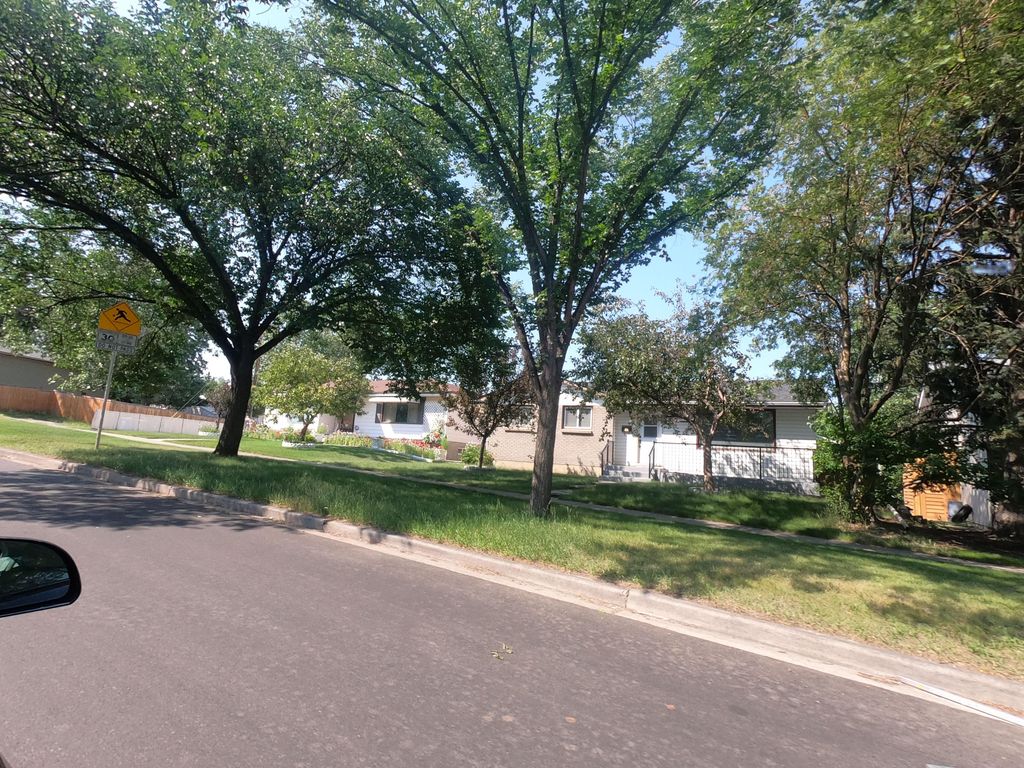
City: calgary